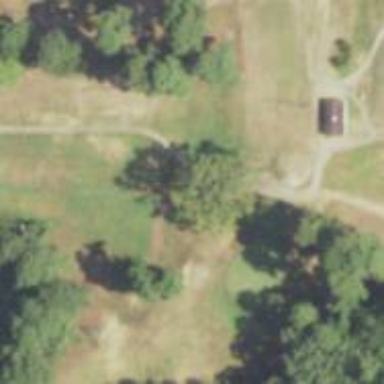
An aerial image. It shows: Path for golf carts.